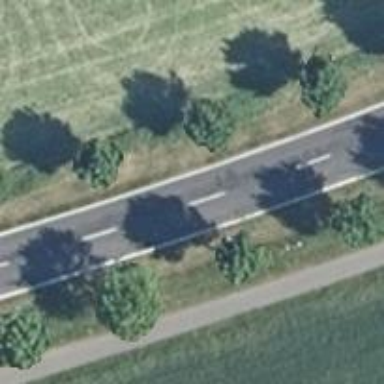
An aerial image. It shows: Secondary road with asphalt surface.